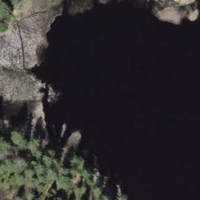
EUNIS habitat code: 44
Species observed at this site:
Menyanthes trifoliata
Fulica atra
Anas platyrhynchos
Eriophorum angustifolium
Vaccinium myrtillus
Vaccinium vitis-idaea
Fringilla coelebs
Sylvia atricapilla
Filipendula ulmaria
Phylloscopus collybita
Caltha palustris
Geum rivale
Aglais urticae